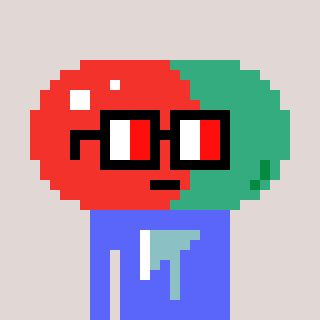
a pixel art character with square glasses with black frames and red eyes, a pill-shaped head and a purple-colored body on a warm background